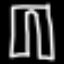
Label: pants